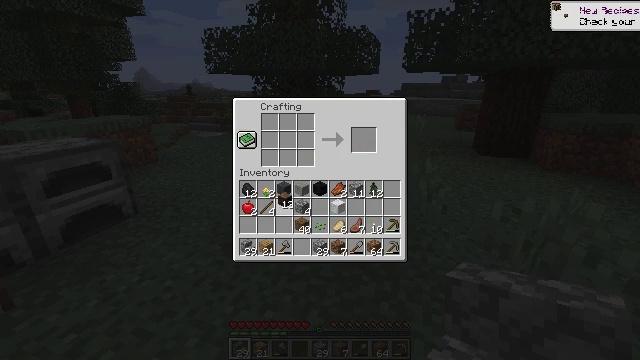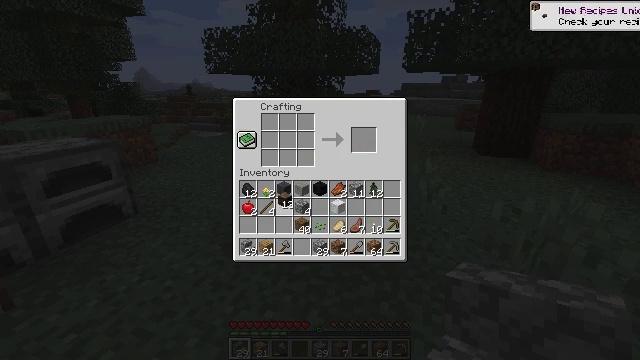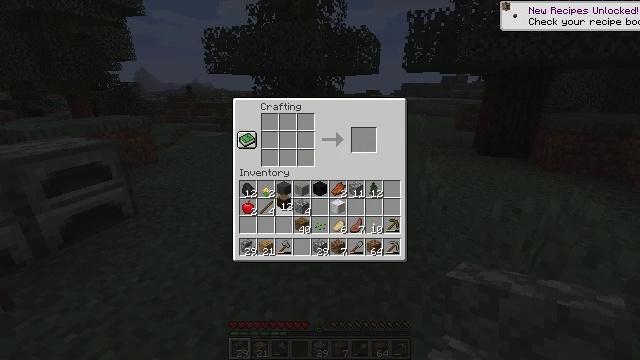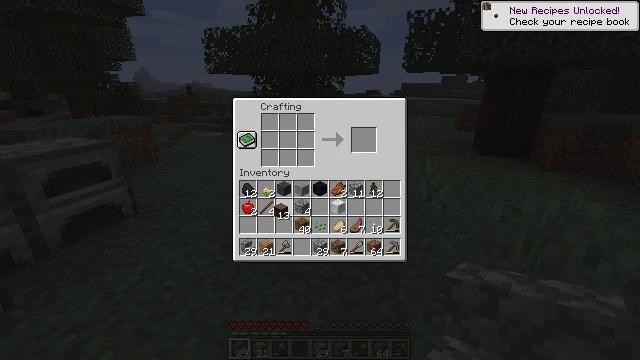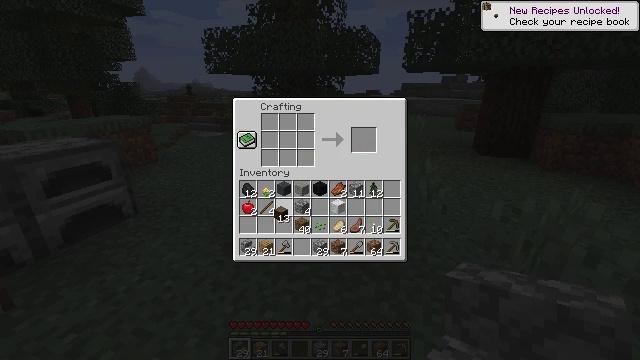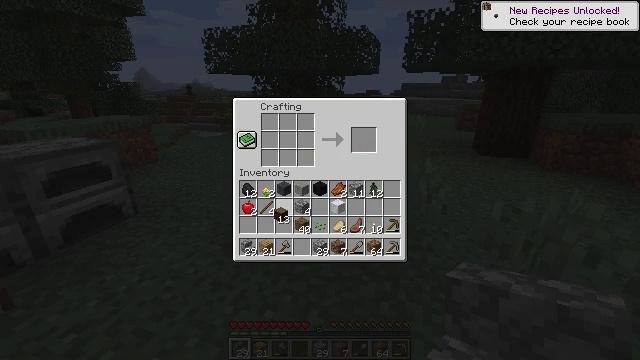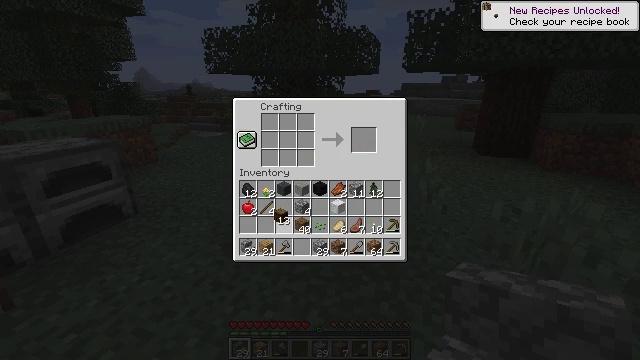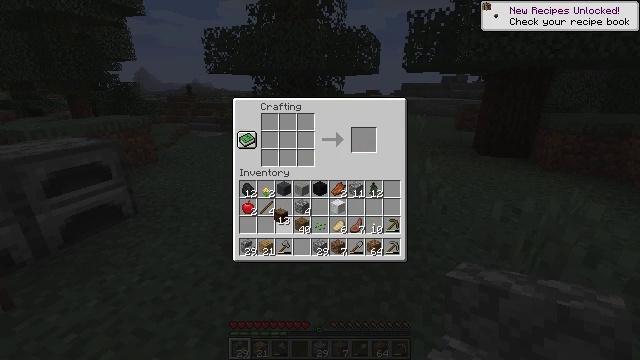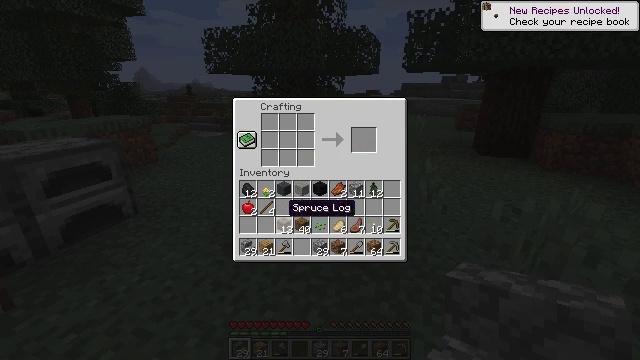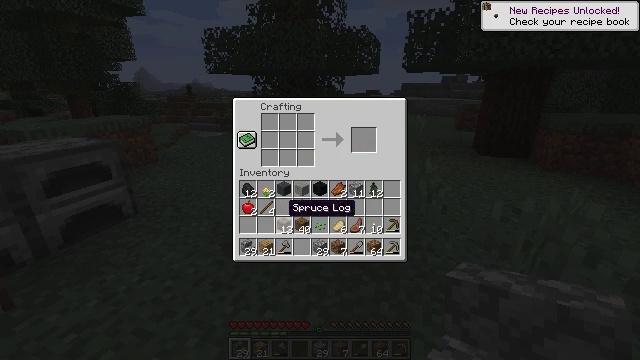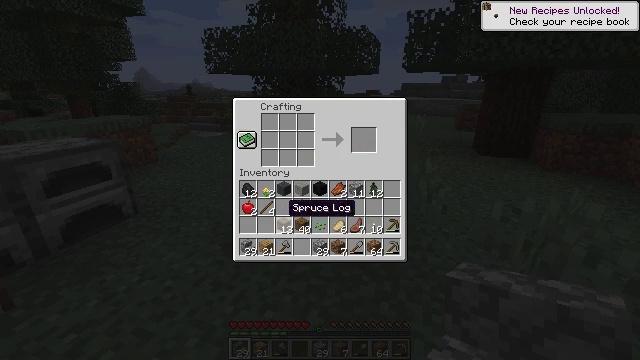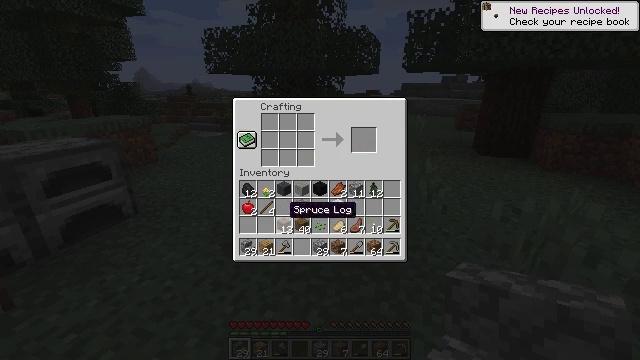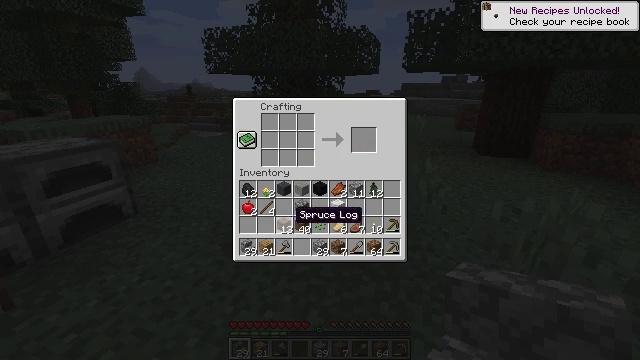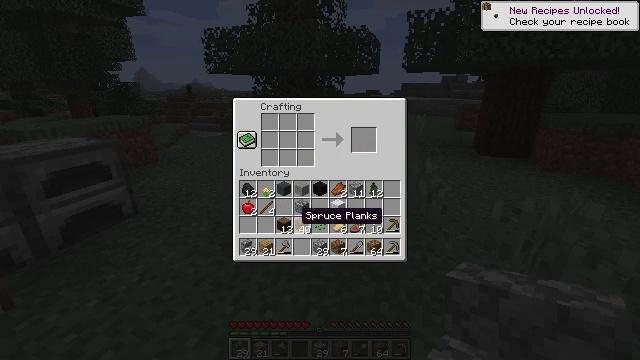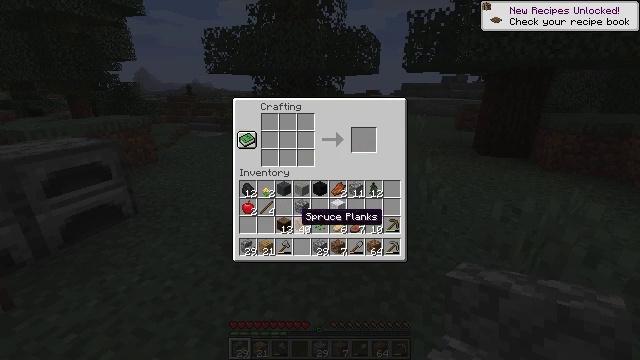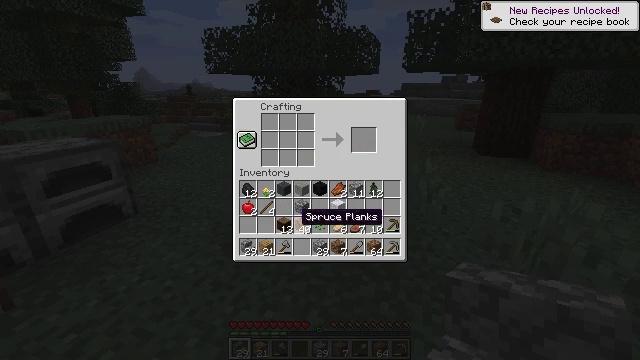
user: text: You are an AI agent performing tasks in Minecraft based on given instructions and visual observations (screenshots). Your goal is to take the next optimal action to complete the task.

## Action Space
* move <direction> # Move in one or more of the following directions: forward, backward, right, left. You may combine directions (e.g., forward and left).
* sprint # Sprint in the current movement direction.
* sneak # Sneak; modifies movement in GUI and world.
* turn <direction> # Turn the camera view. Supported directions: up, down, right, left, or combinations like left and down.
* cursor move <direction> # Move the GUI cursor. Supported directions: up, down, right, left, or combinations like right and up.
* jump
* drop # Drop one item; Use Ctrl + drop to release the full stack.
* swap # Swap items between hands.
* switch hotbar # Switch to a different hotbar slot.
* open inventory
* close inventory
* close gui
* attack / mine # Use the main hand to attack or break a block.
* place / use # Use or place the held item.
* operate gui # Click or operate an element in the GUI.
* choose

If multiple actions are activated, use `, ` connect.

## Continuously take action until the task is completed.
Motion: motion action
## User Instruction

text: Make spruce stairs in the crafting table.
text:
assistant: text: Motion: no_op
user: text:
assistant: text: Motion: no_op
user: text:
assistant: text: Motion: cursor move down
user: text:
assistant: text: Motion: no_op
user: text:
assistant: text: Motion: no_op
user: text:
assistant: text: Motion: operate gui
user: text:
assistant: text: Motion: operate gui
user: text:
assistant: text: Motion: no_op
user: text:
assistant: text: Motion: no_op
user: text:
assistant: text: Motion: no_op
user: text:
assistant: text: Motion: no_op
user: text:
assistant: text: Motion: no_op
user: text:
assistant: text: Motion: no_op
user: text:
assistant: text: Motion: no_op
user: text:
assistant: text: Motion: no_op
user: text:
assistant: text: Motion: no_op
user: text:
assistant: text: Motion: operate gui
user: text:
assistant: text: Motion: operate gui
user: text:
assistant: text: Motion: cursor move up
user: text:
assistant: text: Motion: cursor move up
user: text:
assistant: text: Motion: cursor move up
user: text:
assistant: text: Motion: cursor move left and up
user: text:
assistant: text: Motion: no_op
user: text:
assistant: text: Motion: cursor move left and up
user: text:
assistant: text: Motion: no_op
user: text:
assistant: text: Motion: no_op
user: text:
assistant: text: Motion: no_op
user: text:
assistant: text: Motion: no_op
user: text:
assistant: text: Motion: no_op
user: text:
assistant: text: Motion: no_op